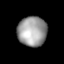
Tissue: lung
Cell type: Epithelial cells
Senescence score: 0.235
Nuclear area (px): 851
Mean DAPI intensity: 156.558